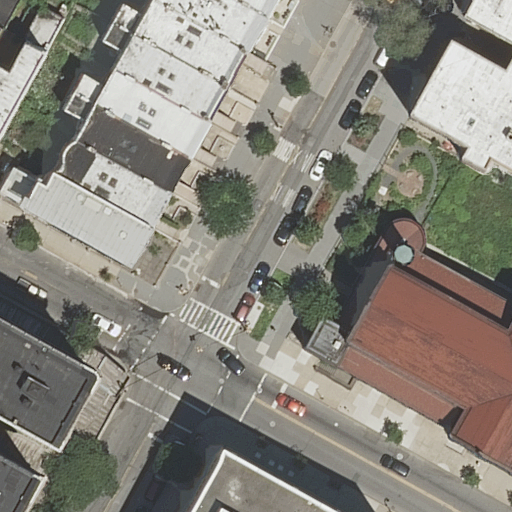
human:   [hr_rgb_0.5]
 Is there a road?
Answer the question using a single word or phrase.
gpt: yes

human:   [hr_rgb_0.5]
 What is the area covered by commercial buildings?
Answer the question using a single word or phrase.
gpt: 0m2

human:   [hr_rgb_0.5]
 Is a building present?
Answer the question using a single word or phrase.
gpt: yes

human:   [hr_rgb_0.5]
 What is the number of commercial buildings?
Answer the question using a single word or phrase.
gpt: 0

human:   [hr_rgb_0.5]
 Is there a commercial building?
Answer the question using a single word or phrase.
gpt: no

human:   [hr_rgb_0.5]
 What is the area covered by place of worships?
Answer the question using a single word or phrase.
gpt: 1084m2

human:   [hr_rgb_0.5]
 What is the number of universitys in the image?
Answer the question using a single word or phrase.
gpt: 1

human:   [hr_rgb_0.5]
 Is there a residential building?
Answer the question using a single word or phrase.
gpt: yes

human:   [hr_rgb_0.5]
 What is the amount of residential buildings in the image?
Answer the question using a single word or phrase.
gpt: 15

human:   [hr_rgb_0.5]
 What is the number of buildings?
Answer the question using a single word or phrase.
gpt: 15

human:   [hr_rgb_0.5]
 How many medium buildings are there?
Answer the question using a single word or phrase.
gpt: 11

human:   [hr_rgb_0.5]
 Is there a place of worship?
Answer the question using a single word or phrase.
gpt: yes

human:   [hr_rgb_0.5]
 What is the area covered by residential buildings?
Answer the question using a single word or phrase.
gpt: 3925m2

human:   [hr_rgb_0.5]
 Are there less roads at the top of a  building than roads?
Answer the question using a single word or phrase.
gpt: yes

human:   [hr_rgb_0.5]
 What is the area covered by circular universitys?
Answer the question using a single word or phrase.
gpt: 0m2

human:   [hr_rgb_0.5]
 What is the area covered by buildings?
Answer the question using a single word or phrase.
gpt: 3925m2

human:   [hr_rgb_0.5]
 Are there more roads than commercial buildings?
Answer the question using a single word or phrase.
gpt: yes

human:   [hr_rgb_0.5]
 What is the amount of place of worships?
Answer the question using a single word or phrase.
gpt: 1

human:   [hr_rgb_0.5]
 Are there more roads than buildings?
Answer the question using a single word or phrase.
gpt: no

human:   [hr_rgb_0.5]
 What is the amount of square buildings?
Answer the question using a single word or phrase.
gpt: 0

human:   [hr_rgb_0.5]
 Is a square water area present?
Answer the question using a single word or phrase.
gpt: no

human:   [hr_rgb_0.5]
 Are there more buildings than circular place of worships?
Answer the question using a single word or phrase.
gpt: yes

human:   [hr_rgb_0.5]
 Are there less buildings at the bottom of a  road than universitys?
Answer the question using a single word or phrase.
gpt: no

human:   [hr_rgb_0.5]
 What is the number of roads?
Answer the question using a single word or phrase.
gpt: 2

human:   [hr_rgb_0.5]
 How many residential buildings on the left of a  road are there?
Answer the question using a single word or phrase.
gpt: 9

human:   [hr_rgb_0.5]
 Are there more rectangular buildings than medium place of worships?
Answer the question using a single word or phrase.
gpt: yes

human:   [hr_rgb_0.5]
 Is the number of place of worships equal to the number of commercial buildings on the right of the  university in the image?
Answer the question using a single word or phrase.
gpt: no

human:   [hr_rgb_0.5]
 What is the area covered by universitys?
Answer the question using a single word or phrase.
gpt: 29m2

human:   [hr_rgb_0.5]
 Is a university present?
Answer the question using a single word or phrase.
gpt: yes

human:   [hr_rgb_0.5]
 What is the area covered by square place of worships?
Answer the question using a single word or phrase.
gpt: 0m2

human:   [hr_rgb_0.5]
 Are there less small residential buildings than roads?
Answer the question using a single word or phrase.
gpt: no

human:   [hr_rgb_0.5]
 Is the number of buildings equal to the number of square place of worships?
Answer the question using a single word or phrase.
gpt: no

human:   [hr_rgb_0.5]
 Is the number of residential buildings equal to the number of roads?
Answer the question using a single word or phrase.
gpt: no

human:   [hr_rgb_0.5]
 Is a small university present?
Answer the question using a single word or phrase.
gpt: yes

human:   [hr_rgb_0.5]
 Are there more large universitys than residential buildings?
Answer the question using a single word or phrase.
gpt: no

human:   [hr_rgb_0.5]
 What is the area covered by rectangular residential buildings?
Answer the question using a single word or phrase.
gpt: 1100m2

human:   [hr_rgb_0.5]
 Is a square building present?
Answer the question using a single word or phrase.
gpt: no

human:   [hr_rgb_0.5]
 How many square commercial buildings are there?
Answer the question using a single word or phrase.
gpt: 0

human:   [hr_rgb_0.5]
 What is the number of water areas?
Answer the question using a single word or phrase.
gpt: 0

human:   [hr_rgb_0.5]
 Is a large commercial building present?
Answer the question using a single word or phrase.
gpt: no

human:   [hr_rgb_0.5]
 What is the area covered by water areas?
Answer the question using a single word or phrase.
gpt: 0m2

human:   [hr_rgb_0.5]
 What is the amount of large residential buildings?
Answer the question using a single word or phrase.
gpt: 2

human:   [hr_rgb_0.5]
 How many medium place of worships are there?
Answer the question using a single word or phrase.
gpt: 0

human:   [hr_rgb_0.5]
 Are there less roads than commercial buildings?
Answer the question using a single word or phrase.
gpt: no

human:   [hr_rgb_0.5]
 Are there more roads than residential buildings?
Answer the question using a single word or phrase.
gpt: no

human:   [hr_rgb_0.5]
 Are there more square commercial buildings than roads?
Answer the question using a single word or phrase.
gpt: no

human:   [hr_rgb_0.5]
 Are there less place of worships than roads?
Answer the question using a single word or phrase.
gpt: yes

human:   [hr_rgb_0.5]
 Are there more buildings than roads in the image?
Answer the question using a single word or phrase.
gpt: yes

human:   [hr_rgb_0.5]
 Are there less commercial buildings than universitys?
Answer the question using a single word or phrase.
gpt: yes

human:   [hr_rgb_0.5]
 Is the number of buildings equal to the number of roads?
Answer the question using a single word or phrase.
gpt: no

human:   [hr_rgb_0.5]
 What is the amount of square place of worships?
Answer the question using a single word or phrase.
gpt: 0

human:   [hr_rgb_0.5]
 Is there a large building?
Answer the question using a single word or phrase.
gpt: yes

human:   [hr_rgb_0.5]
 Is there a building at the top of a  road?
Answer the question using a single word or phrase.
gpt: yes

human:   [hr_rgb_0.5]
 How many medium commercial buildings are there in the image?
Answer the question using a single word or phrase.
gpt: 0

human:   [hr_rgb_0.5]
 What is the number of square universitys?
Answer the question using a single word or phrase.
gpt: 0

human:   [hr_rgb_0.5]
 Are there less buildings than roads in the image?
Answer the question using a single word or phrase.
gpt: no

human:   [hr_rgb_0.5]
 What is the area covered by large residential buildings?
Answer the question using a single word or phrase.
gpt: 1774m2

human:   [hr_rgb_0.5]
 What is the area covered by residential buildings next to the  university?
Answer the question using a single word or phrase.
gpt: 3925m2

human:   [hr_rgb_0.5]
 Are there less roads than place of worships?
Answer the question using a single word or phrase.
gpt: no

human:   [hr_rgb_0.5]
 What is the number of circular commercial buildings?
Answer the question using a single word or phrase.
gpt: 0

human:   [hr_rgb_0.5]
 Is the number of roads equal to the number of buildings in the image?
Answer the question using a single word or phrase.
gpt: no

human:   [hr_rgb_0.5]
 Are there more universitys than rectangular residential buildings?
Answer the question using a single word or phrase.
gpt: no

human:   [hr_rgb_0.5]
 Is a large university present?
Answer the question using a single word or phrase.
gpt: no

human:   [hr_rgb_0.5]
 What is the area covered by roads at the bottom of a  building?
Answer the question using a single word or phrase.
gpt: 0m2